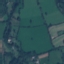
Land use / land cover class: Pasture